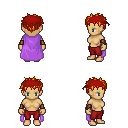
a pixel art fantasy rpg character, female body template, human, tanned skin, lavender cape, red pants, light blonde bedhead hairstyle, red bandana, leather bracers, four views (front, back, left, right), 2x2 character sprite sheet, small pixel art, hard edges, no anti-aliasing